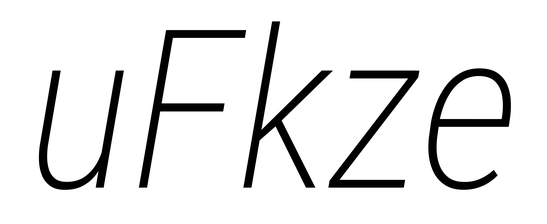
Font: Roboto-Italic_Condensed_ExtraLight_Italic